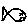
Label: fish